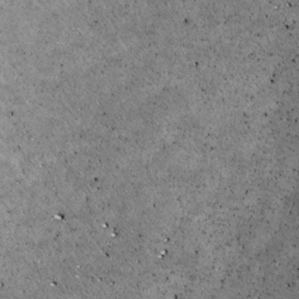
Label: non_frost